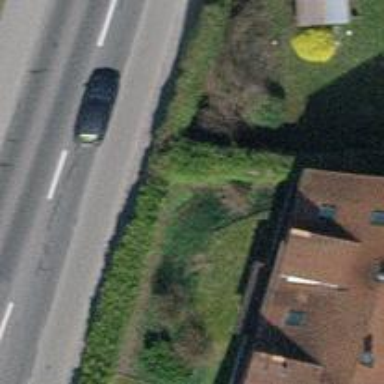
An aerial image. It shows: Hedge barrier.